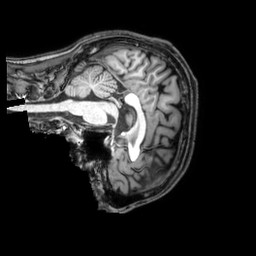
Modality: T1w
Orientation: sagittal
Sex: male
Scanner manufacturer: philips
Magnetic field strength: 3 T
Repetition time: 0.008224 s
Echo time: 0.00377 s